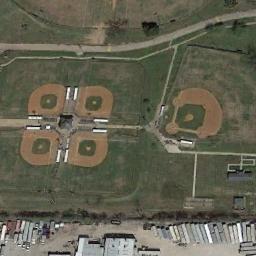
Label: baseball_diamond